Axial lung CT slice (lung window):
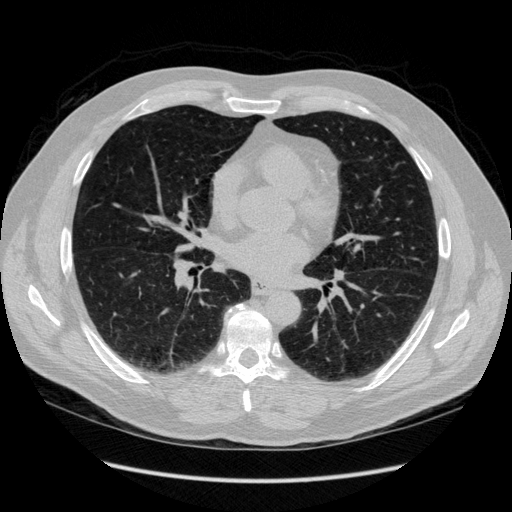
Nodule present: no